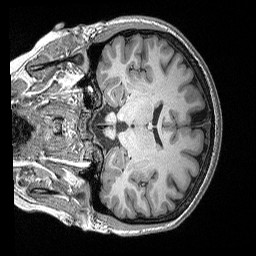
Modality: T1w
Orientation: coronal
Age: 19
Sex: female